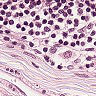
Metastatic tissue present: no